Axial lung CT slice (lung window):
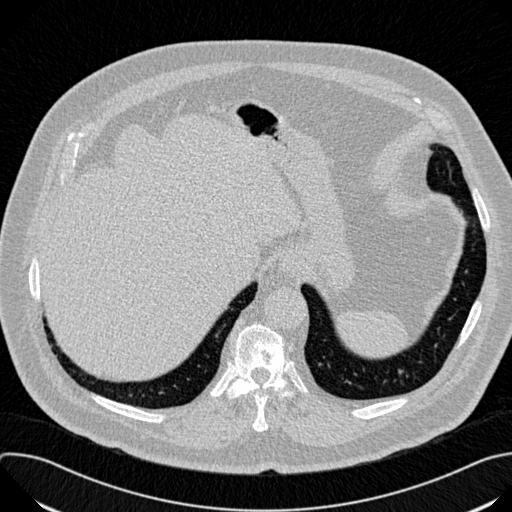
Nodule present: no